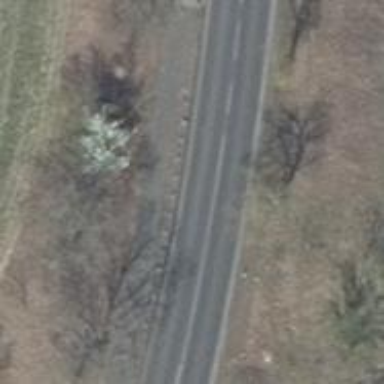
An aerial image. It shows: Asphalt path.